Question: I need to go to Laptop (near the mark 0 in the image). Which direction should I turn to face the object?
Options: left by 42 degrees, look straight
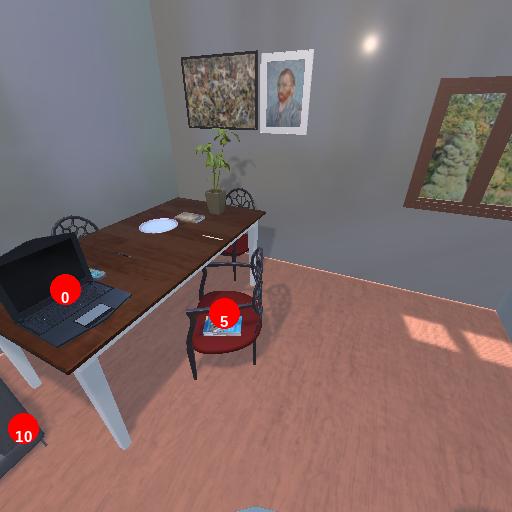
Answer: left by 42 degrees